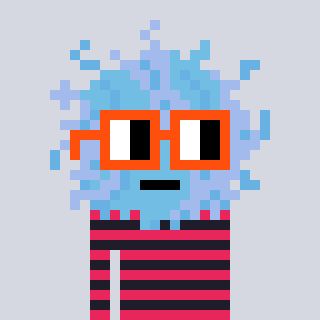
a pixel art character with square orange glasses, a lint-shaped head and a grayscale-colored body on a cool background